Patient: sex M, age 52
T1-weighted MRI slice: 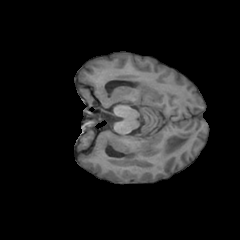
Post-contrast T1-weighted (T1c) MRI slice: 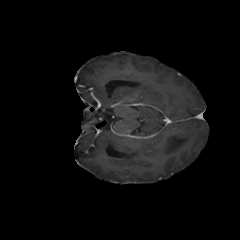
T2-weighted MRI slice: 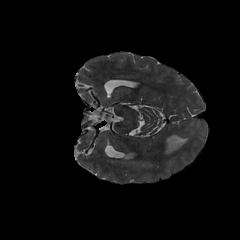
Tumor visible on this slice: yes
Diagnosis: Glioblastoma, IDH-wildtype
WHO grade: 4